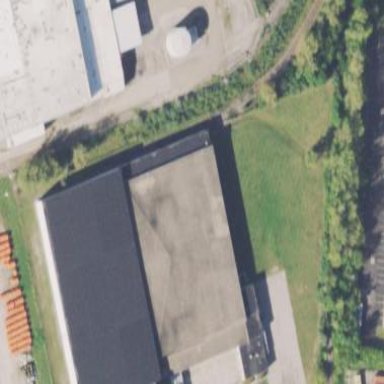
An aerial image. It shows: Warehouse.